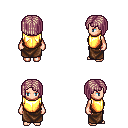
a pixel art fantasy rpg character, female body template, human, light skin, gold chest armor, robe skirt, white blonde pageboy hairstyle, four views (front, back, left, right), 2x2 character sprite sheet, small pixel art, hard edges, no anti-aliasing